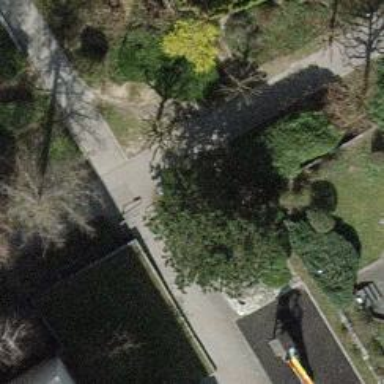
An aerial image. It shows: Urban tree with needle-leaved evergreen.